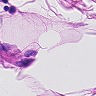
Metastatic tissue present: no